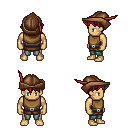
a pixel art fantasy rpg character, male body template, human, tanned skin, leather chest armor, teal pants, brunette short bangs hairstyle, leather cap, four views (front, back, left, right), 2x2 character sprite sheet, small pixel art, hard edges, no anti-aliasing